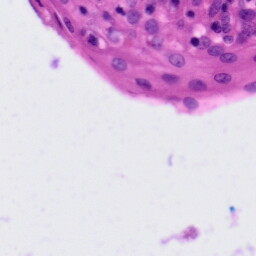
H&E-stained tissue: Tonsil